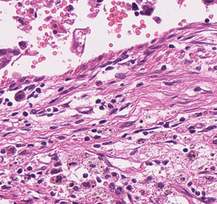
Tumor epithelial tissue: no
Tumor-associated stroma tissue: yes
Normal tissue: no